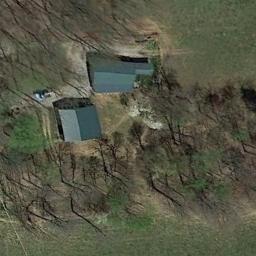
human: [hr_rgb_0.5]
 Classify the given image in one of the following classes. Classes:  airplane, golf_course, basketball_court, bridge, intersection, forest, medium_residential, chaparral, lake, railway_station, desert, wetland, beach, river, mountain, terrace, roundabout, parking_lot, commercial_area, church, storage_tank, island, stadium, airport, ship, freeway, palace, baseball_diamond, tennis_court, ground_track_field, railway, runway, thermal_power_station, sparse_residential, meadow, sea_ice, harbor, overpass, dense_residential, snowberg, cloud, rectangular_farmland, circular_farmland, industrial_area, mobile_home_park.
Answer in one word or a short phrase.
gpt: sparse_residential